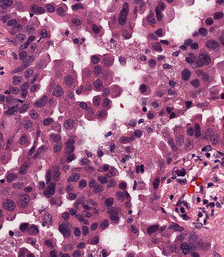
Tumor epithelial tissue: yes
Tumor-associated stroma tissue: yes
Normal tissue: no